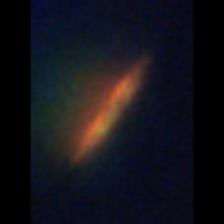
Taxon: Pennate
Group: Diatoms